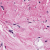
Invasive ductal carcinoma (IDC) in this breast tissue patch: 0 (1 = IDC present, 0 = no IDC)